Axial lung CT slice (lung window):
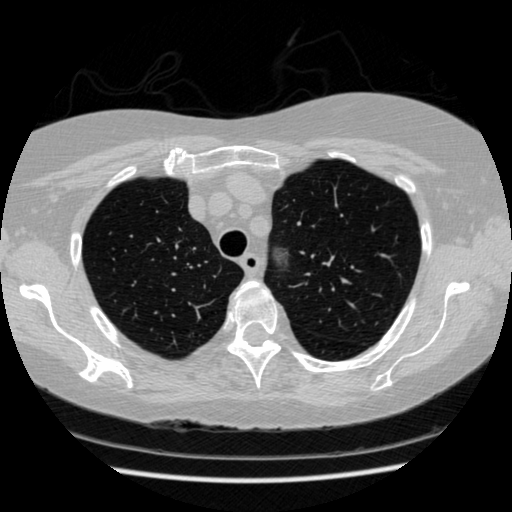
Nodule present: no